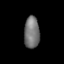
Tissue: lung
Cell type: Epithelial cells
Senescence score: 0.552
Nuclear area (px): 480
Mean DAPI intensity: 115.227